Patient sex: M
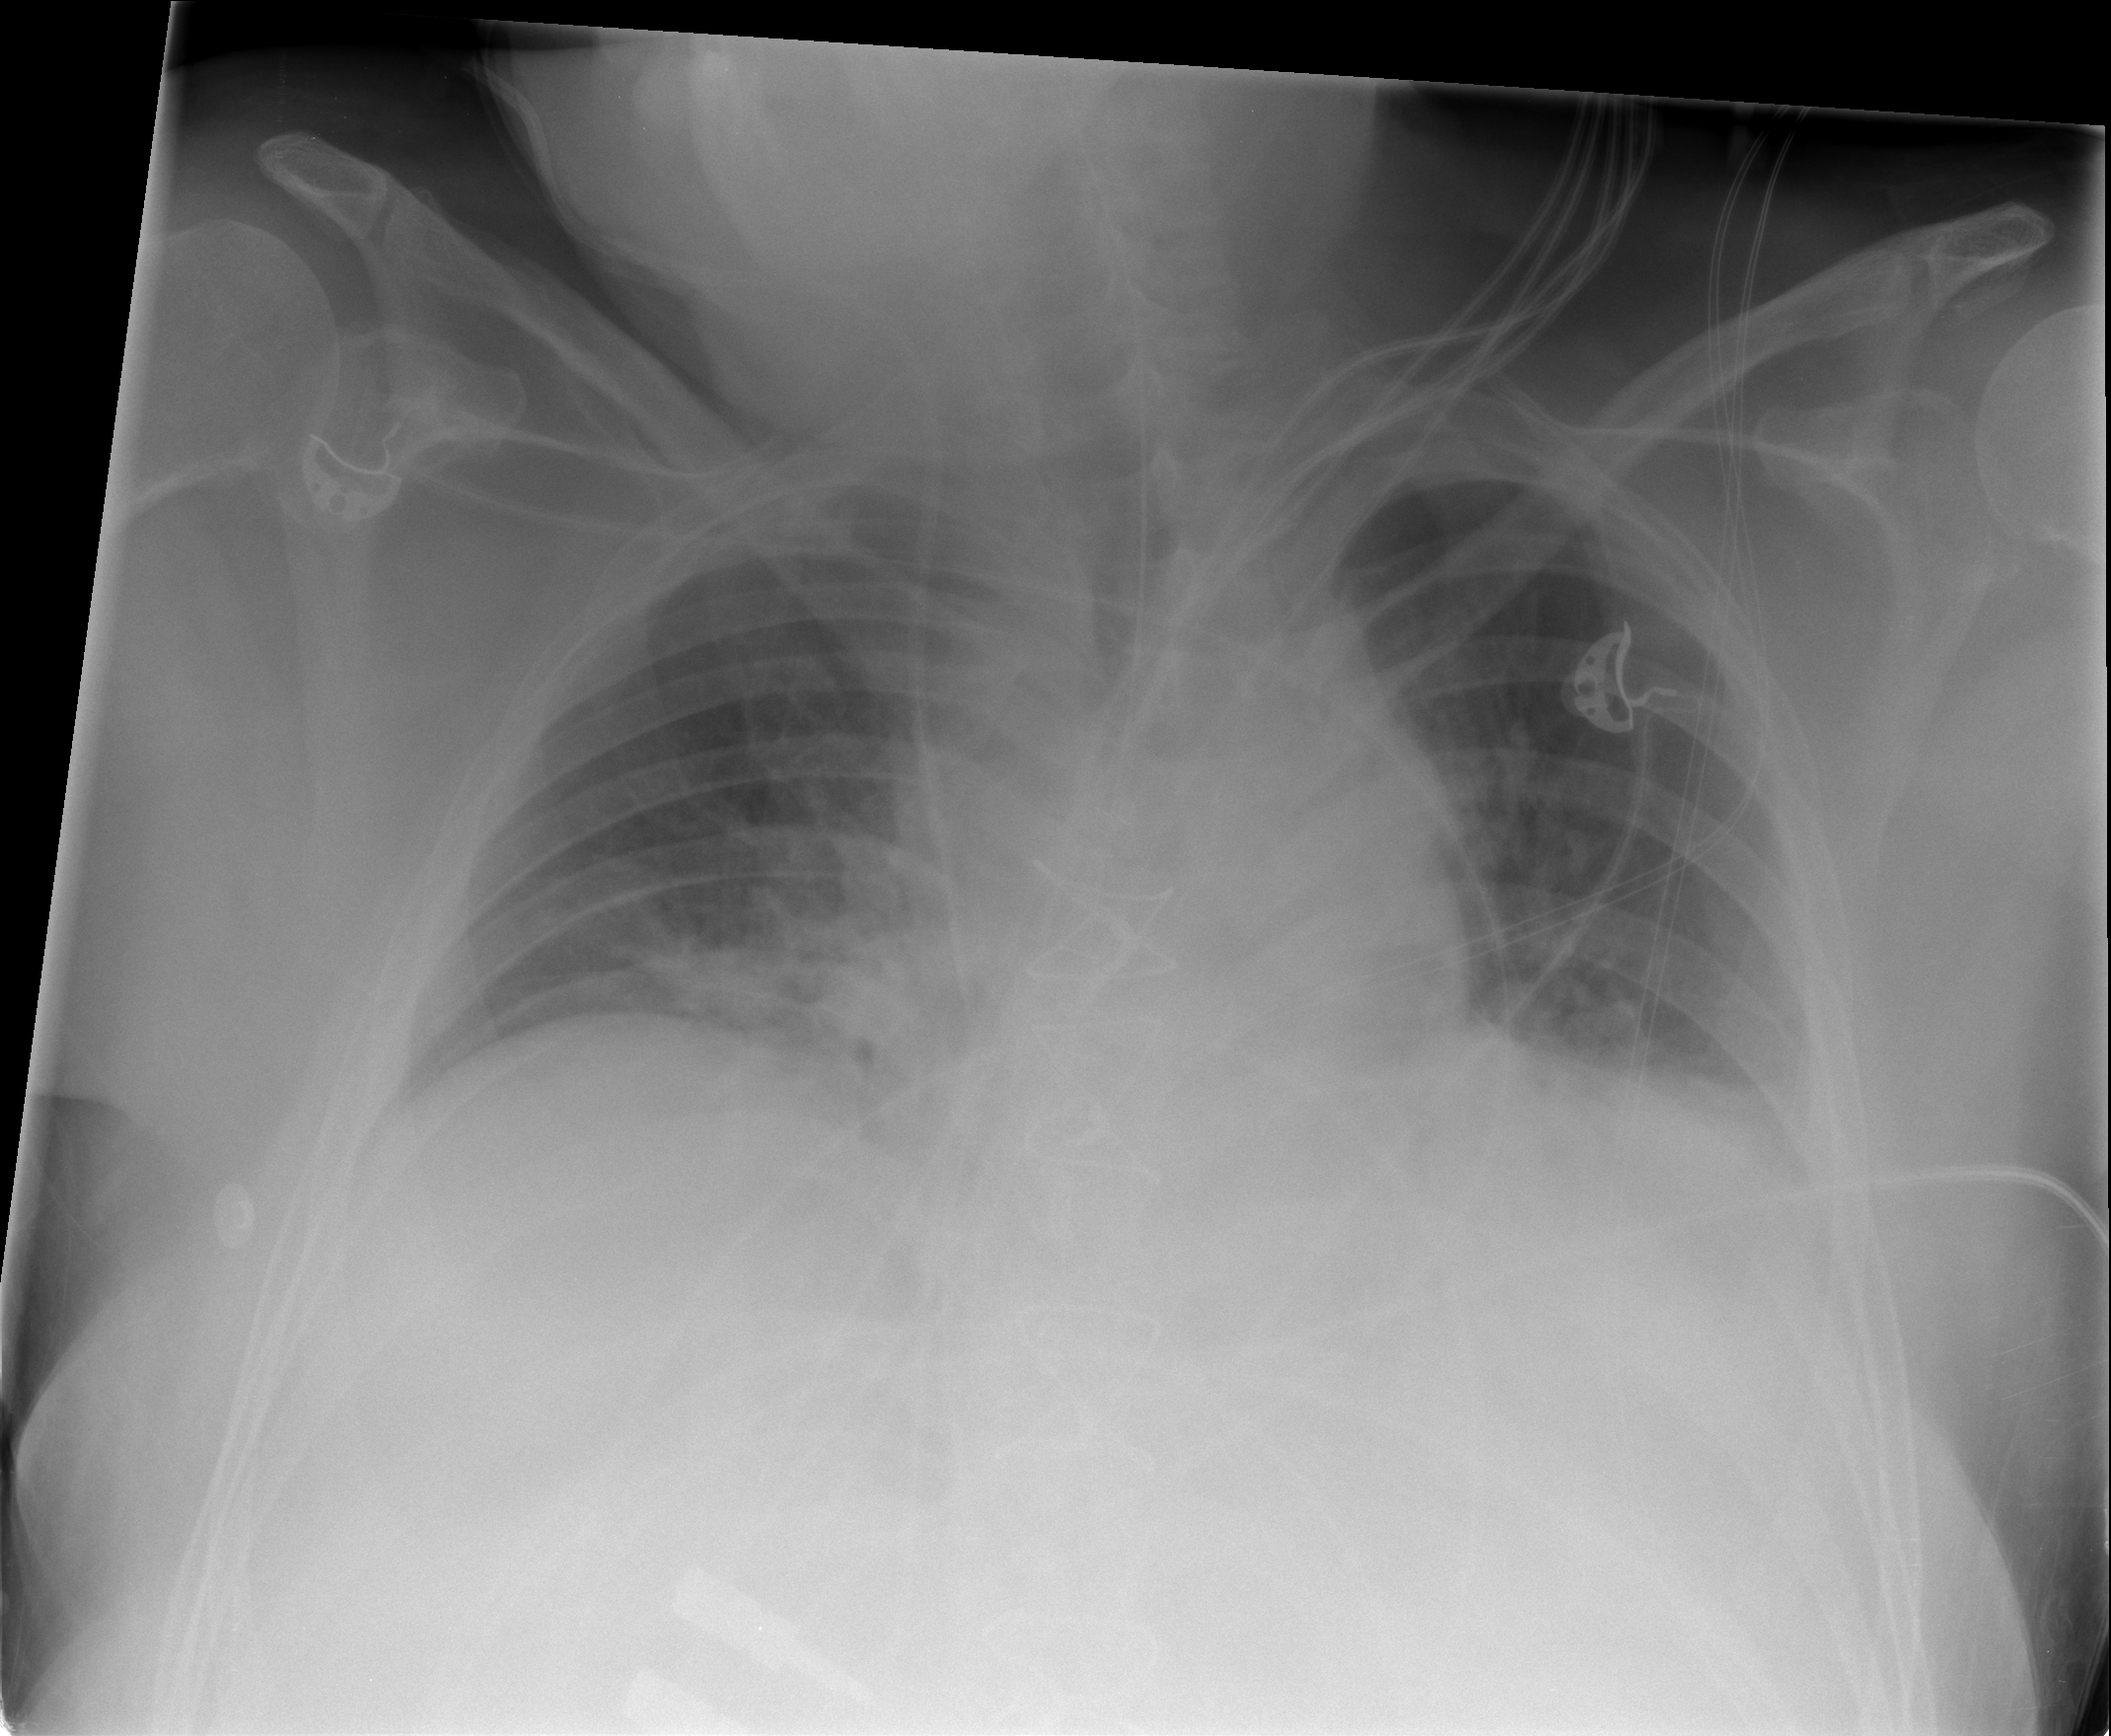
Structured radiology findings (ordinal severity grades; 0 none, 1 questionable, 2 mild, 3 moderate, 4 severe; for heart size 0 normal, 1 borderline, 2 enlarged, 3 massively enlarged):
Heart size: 2
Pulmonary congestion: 2
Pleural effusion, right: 0
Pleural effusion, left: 1
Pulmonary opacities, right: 0
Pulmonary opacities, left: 0
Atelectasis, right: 2
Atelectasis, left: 2